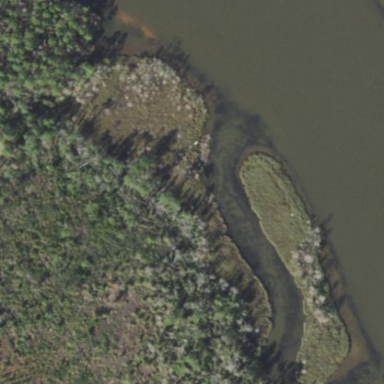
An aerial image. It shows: Swampy wetland area.